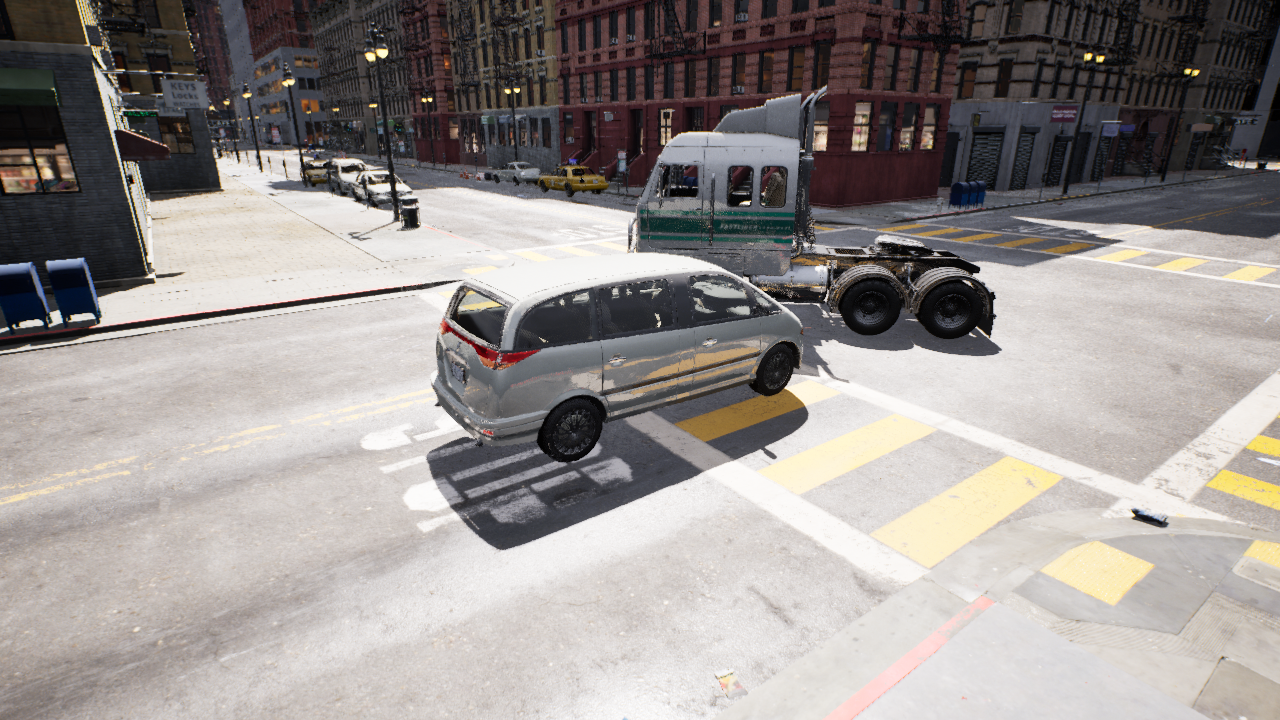
Venue: residential
Lighting: clear day
Vehicle rig: minivan